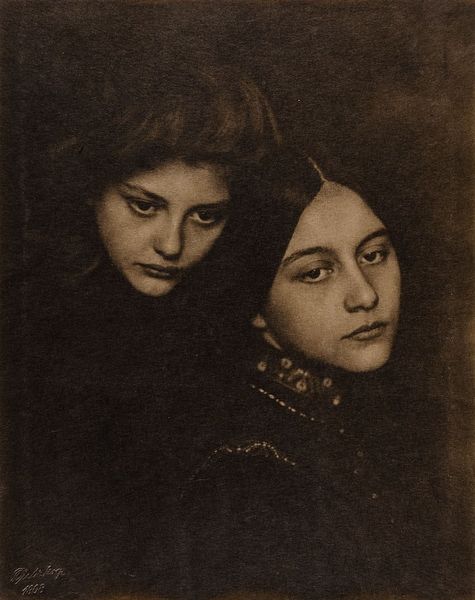
Titel: Ursula und Gertrud Falke
Künstler: Minya Diez-Dührkoop
Standort: Hamburg
Institution: Museum für Kunst und Gewerbe Hamburg
Schlagwörter: frau, papier, schwestern, foto, fotografie, photographie, doppelbildnis, doppelportrait, schwester, photo, karton, lichtbild, bildwerke, angewandte und bildende kunst, hessische systematik, porträtfotografie, porträtphotographie, platindruck, platinotypie, doppelporträt